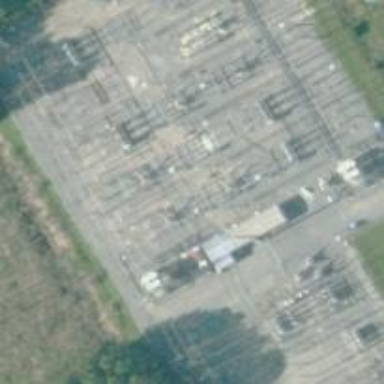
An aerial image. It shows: Switch for power supply.